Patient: sex F, age 63
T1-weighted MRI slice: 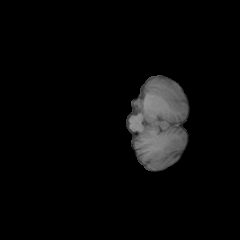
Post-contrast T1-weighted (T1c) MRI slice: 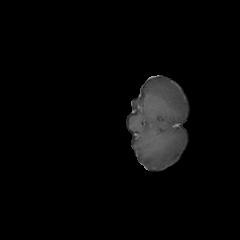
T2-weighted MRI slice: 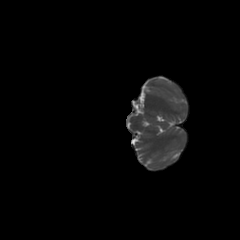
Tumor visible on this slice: no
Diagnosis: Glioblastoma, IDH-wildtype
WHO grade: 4